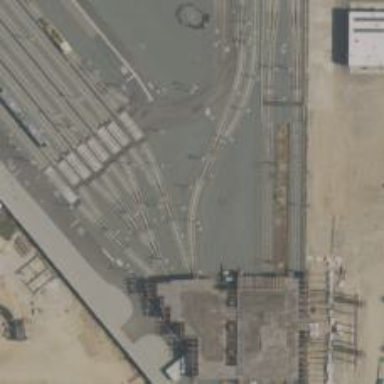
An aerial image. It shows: Light rail service yard with electrified contact lines.